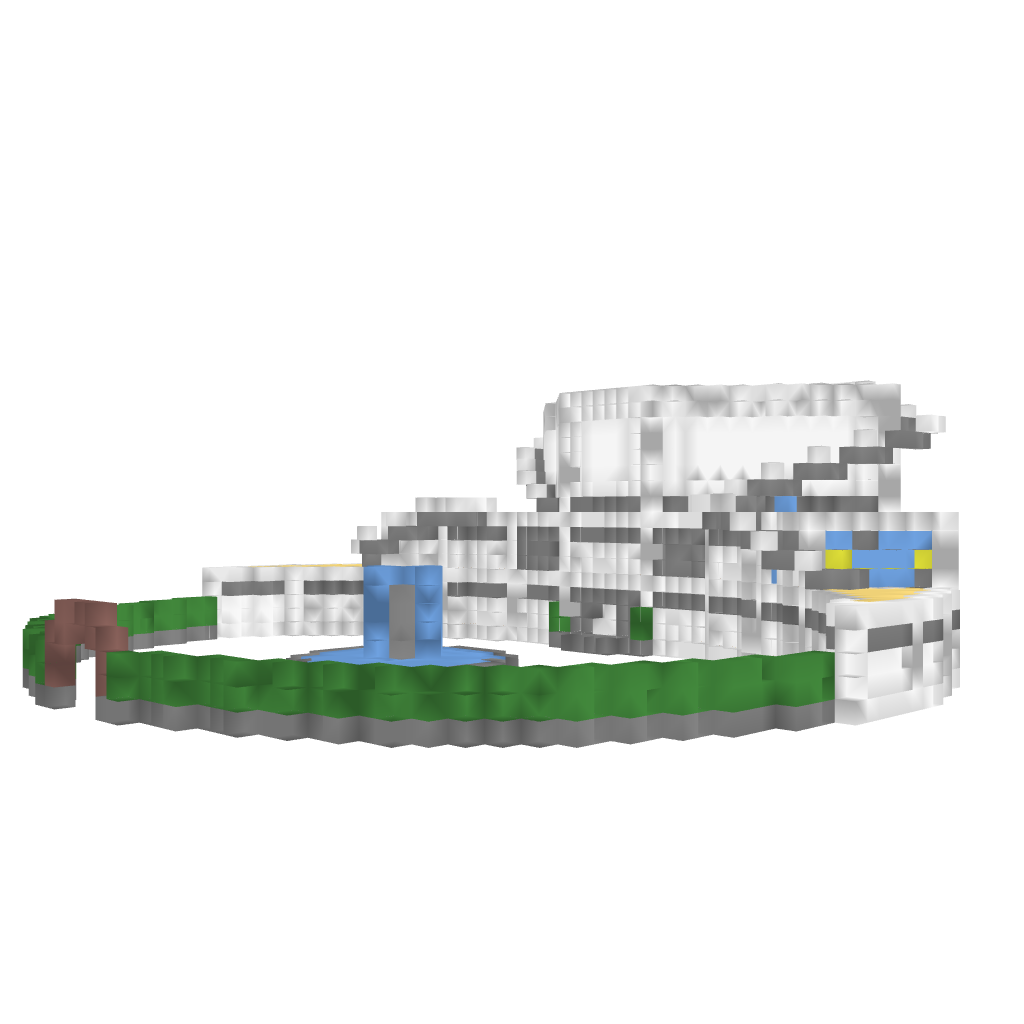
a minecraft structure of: Modern house by Zertoren3132 good quality